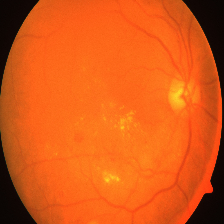
Diabetic retinopathy grade: Proliferative DR